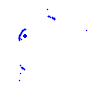
Particle: proton